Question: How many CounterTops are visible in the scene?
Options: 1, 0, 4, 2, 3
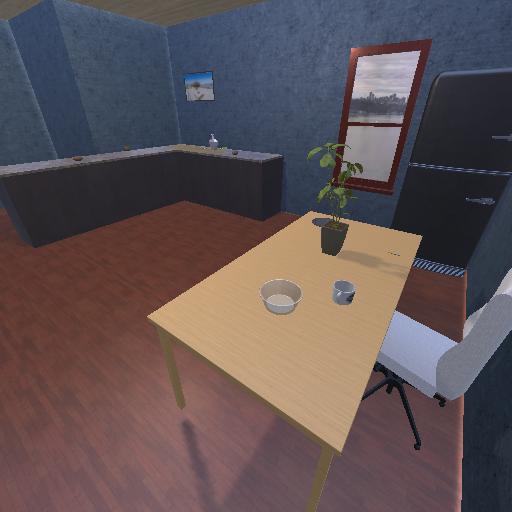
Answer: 1